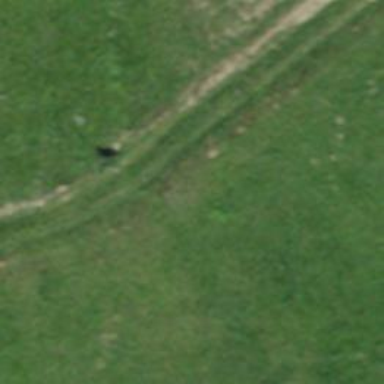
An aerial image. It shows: Track with very rough surface.